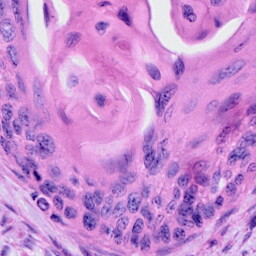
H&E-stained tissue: Cervix